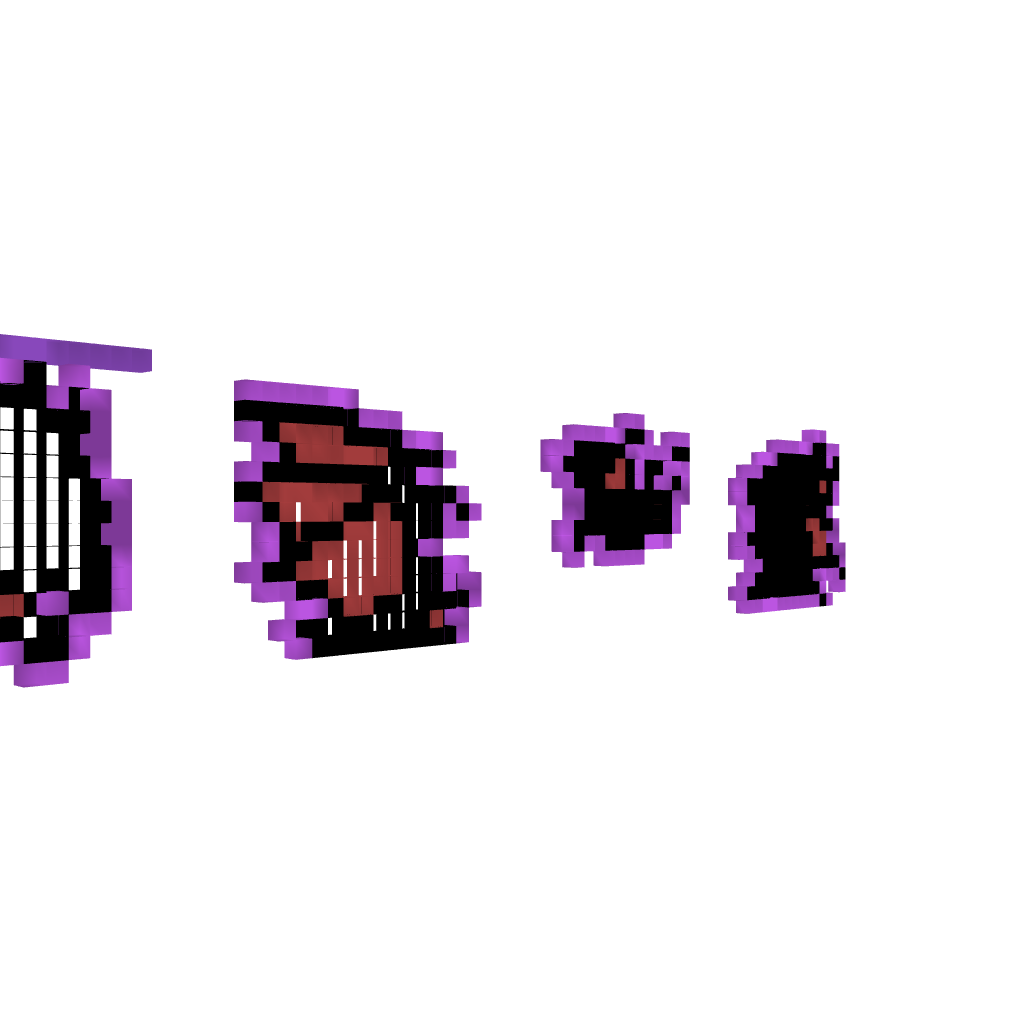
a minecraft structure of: Bats from Castlevania 1 bad low quality